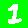
Digit: 1